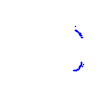
Particle: kaon